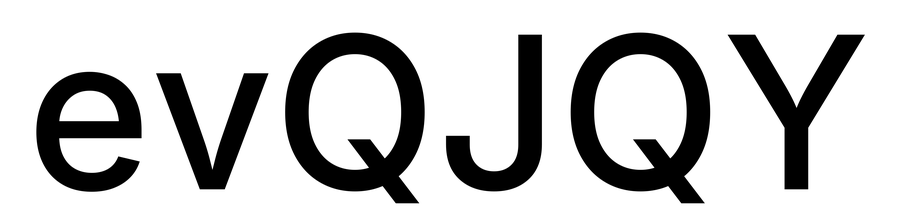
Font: Inter_Medium